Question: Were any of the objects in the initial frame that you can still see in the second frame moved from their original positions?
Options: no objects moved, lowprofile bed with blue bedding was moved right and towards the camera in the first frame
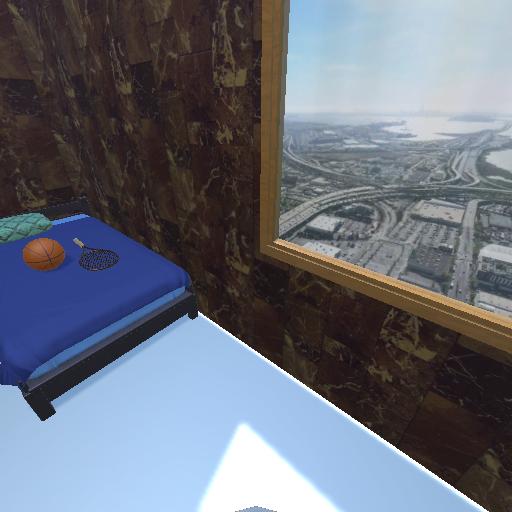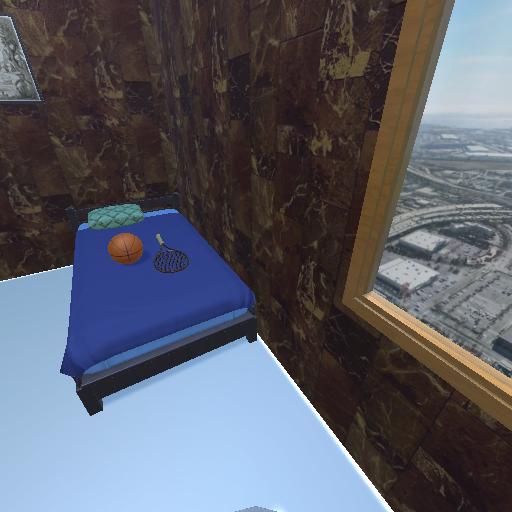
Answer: no objects moved